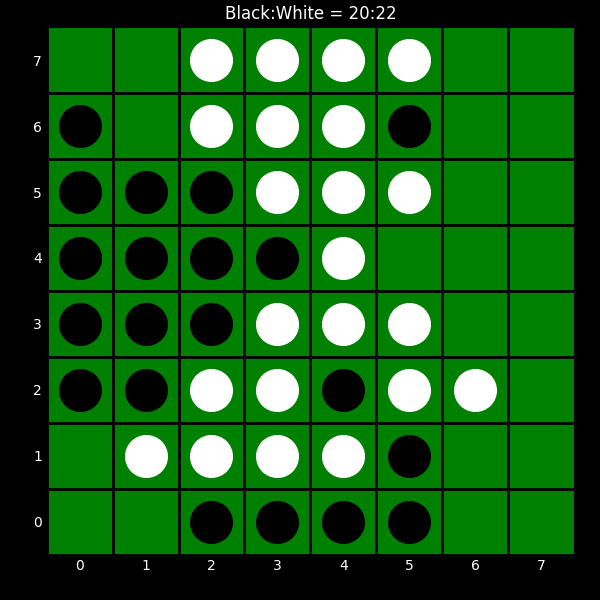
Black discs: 20
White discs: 22